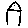
Label: house